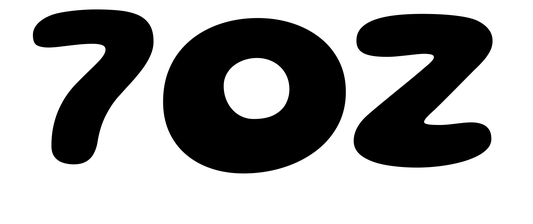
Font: Gluten_Bold